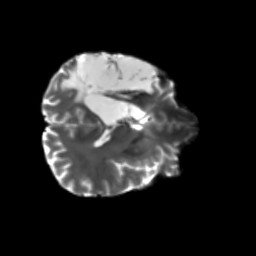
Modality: T2w
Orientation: axial
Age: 50
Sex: male
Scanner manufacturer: siemens
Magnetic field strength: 3 T
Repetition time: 5.25 s
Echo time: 0.08 s